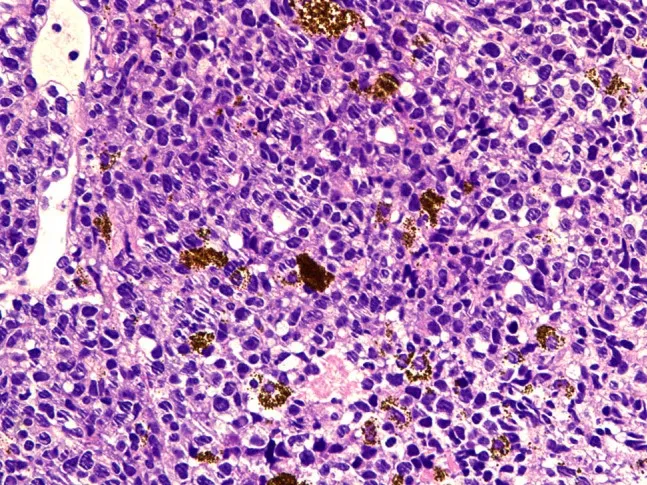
HE staining showed massive malignant lymphoma cells (x400).
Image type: pathology (immunostaining)